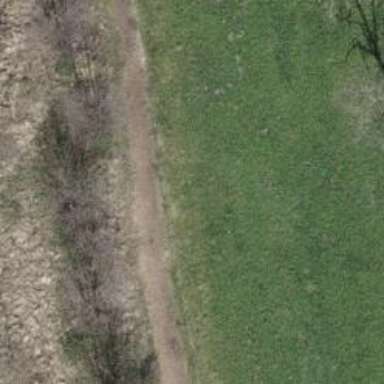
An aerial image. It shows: Path with woodchips surface.